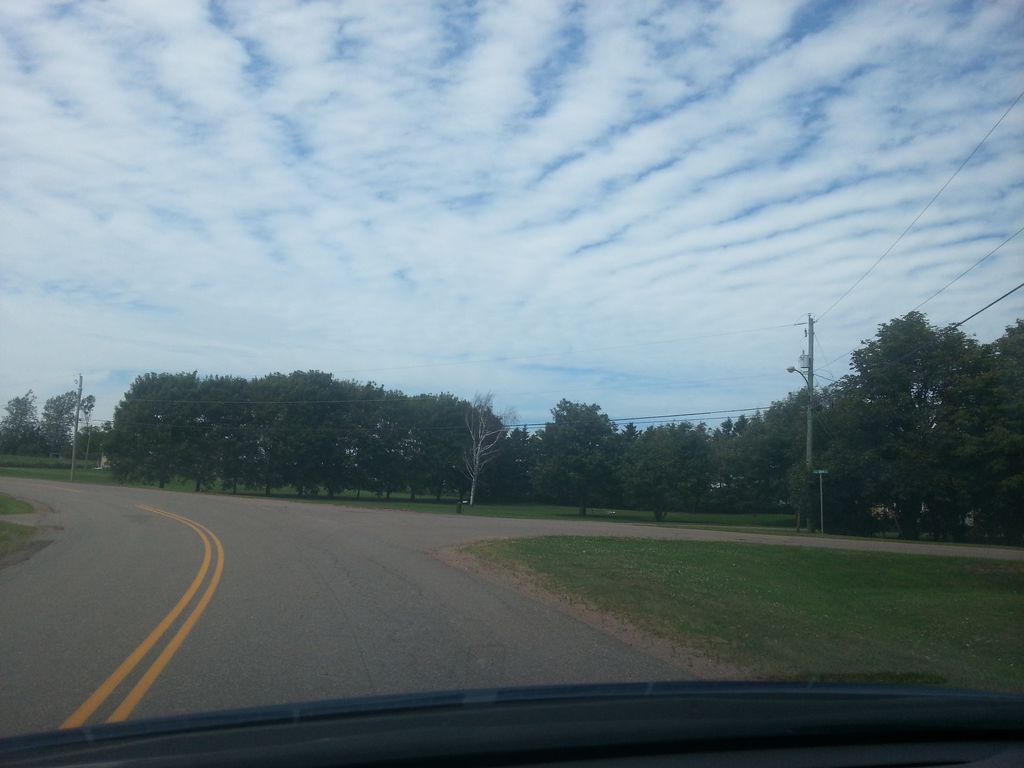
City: charlottetown